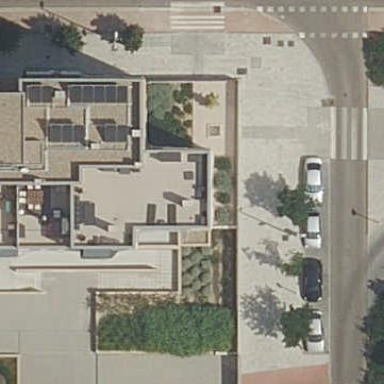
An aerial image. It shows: Part of building.